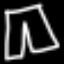
Label: pants